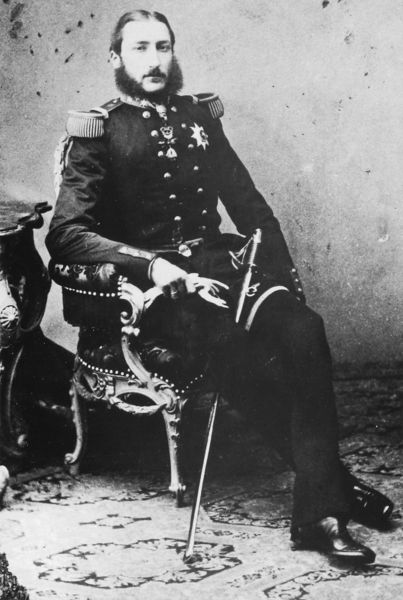
Titel: Leopold II am Tag seiner Thronbesteigung
Schlagwörter: mann, sitzen, handschuh, handschuhe, nase, stirn, tisch, muster, teppich, bart, herr, porträt, haare, reich, sessel, stock, atelier, knöpfe, foto, militär, uniform, backenbart, degen, orden, schulterklappen, herrscher, absolutismus, franz josef